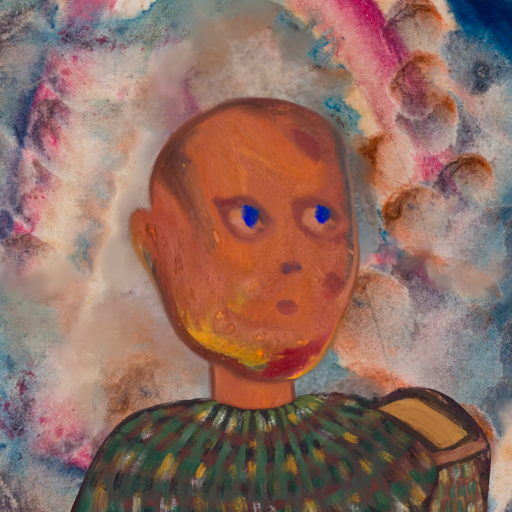
Background: Rupkatha, Head And Neck Side: Mother_And_Son_Son, Face Side: Mother_And_Son_Mother, Bust: After_Raid, Hair Side: Blank, Head Accessory: Blank, Second Necklace: Blank, Necklace: Blank, Baby: Blank